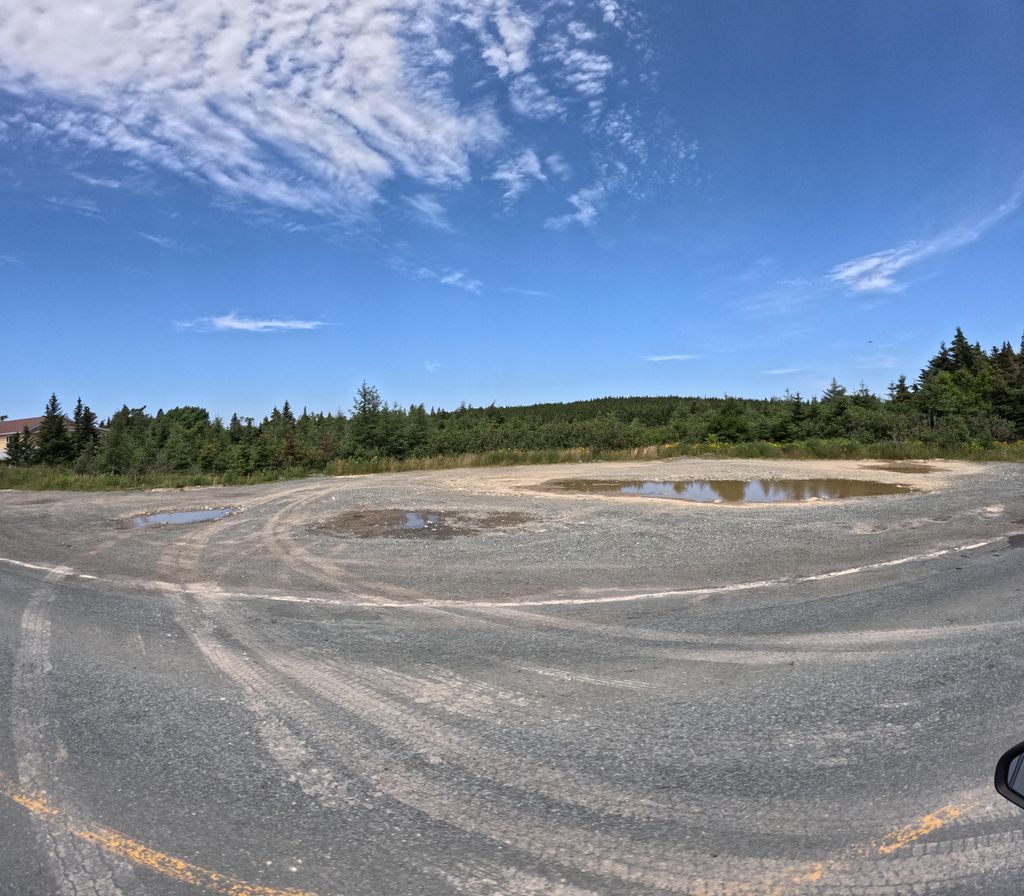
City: st_johns